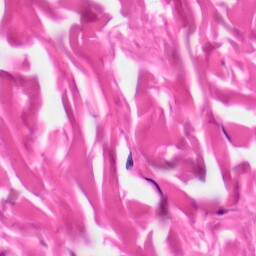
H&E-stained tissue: Skin